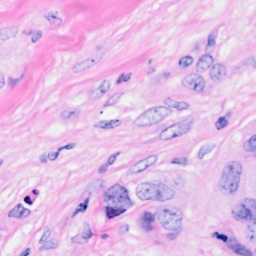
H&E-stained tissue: Breast